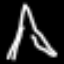
Label: The Eiffel Tower